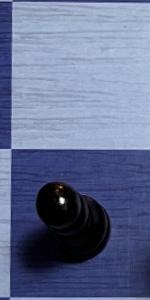
Label: Pawn_Black